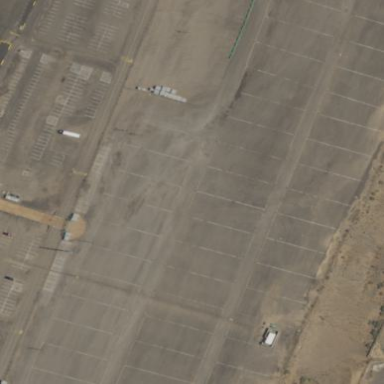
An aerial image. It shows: Parking area with surface.